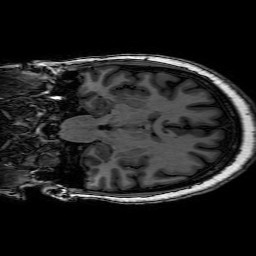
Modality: T1w
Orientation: coronal
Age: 45
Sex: female
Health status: healthy